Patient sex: F
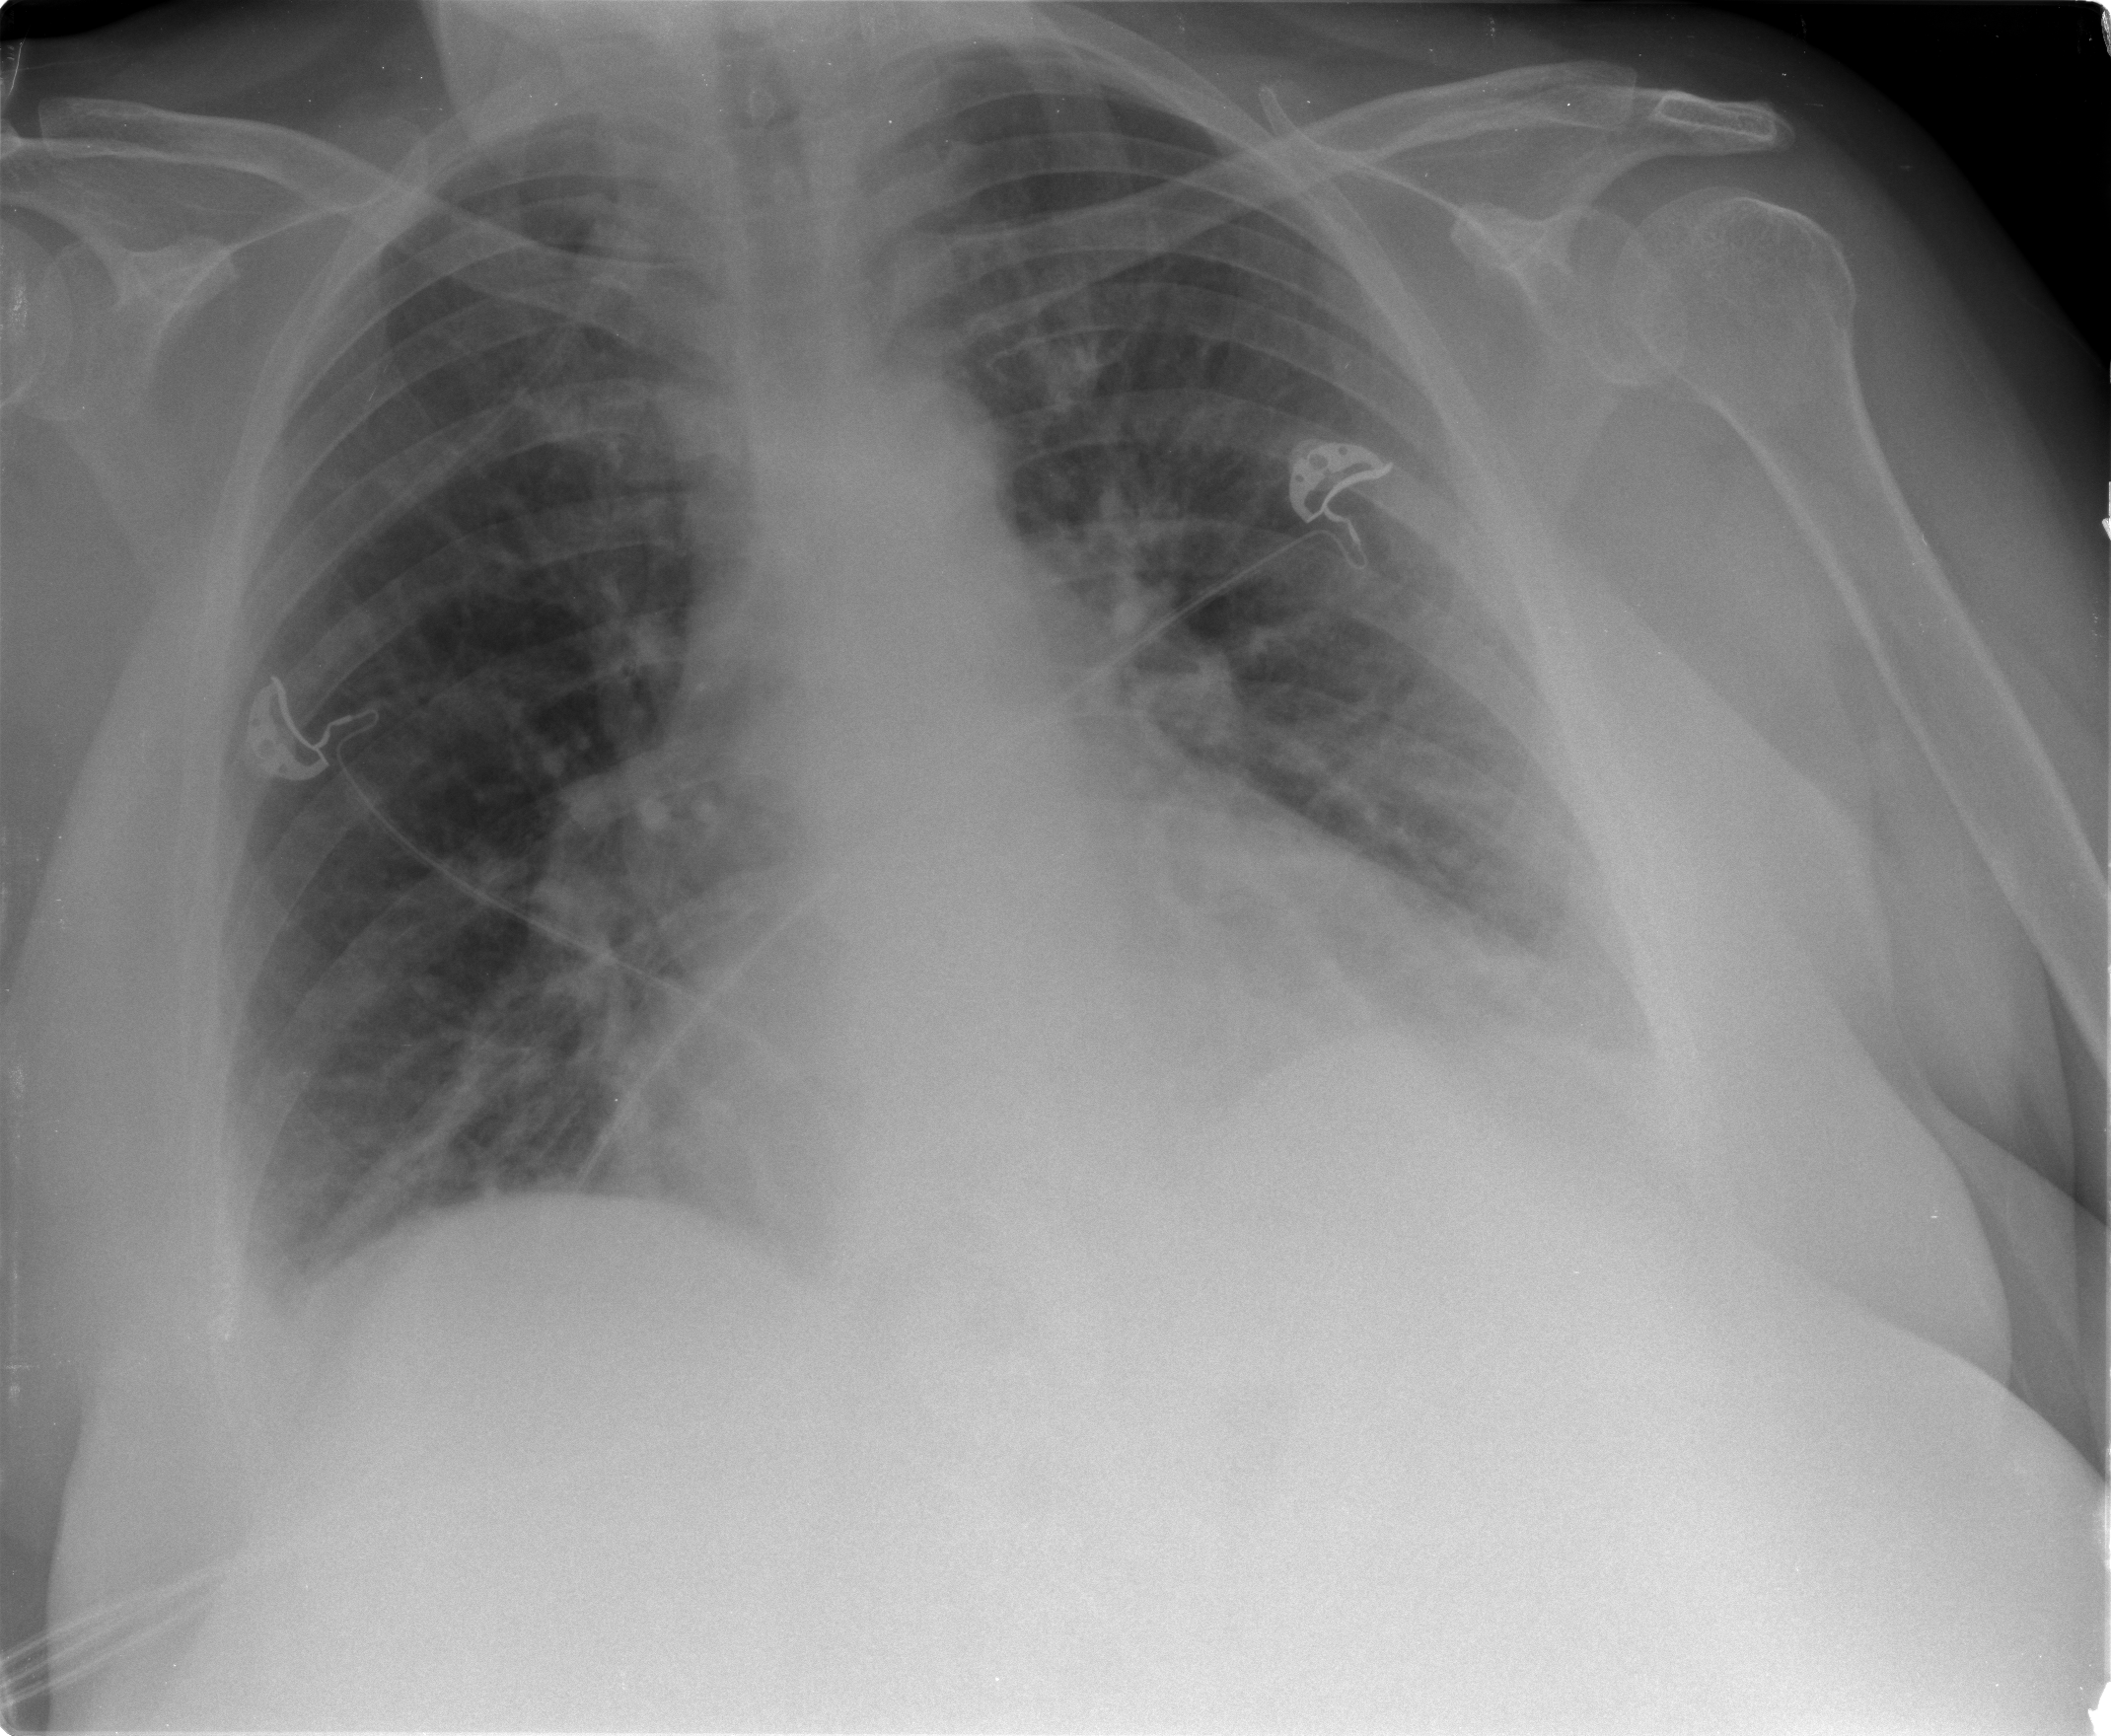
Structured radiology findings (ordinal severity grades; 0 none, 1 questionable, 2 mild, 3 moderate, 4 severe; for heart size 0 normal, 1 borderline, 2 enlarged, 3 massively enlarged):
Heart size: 2
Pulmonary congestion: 2
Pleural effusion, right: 2
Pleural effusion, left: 2
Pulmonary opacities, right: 2
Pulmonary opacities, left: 2
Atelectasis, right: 2
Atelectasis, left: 2